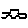
Label: car